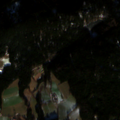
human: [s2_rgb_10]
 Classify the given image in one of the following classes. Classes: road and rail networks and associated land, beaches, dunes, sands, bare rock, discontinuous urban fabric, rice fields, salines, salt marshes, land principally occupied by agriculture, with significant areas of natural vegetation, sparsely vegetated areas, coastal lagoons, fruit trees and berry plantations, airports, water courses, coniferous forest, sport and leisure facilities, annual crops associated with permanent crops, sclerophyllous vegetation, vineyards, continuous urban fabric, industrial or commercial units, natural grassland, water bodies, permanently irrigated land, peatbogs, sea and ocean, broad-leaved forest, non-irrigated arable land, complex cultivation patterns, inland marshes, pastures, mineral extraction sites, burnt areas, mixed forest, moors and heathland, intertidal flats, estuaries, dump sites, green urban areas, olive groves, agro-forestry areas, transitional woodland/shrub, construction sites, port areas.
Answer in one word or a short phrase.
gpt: pastures, complex cultivation patterns, coniferous forest, mixed forest